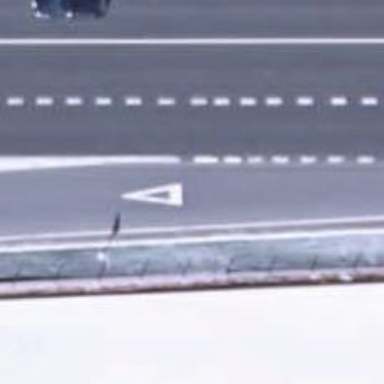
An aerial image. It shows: Road with "give way" sign.